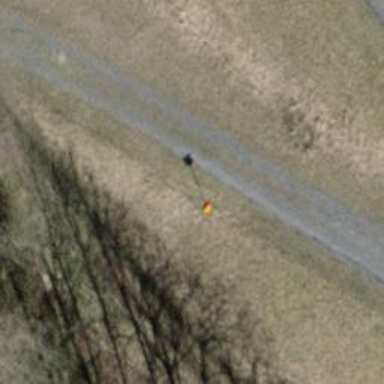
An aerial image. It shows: Aerial marker.